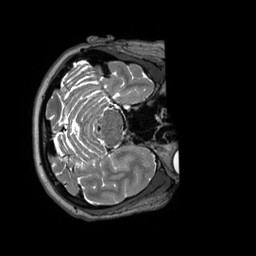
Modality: T2w
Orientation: axial
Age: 30
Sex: female
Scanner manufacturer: siemens
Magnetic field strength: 3 T
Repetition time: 3.2 s
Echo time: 0.408 s